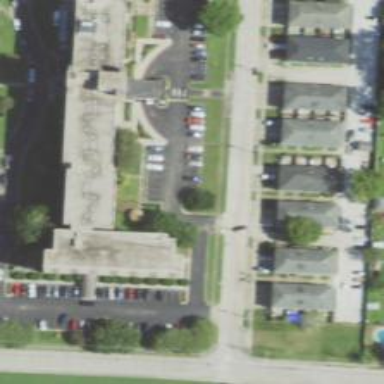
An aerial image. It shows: Building.